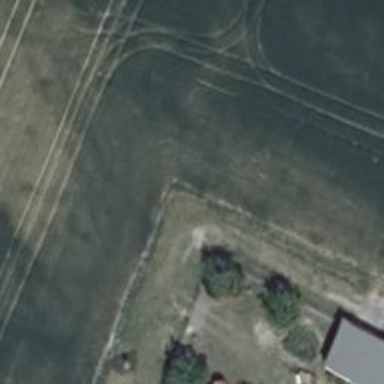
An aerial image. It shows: Grassy track with grade5 tracktype.